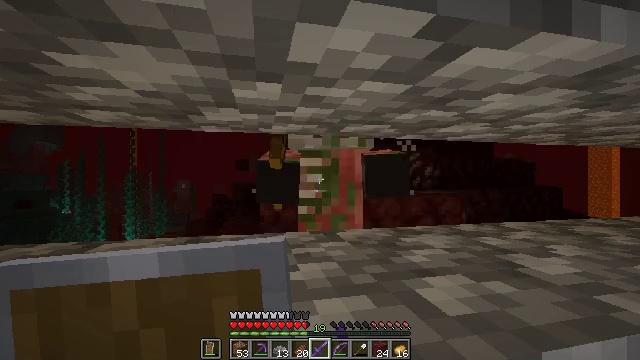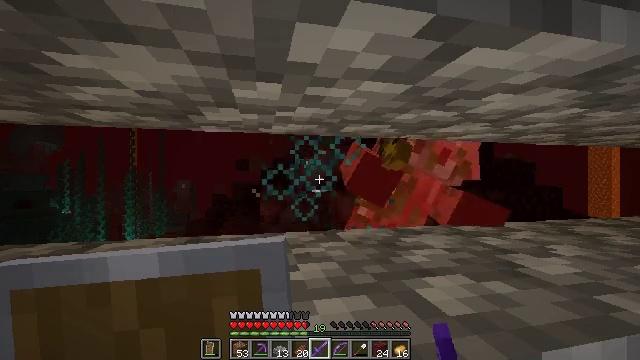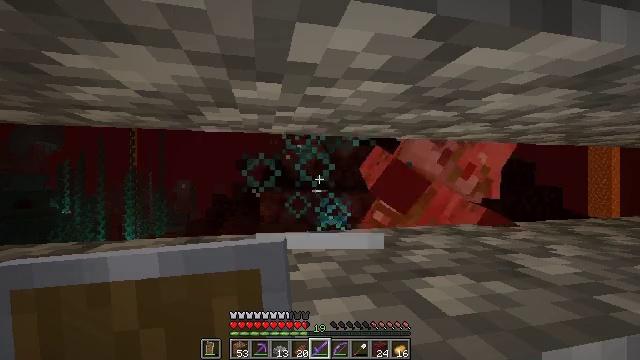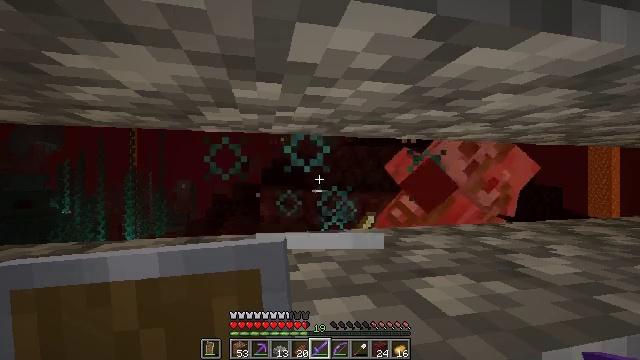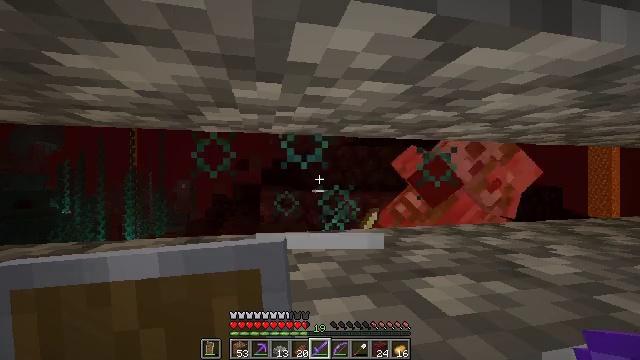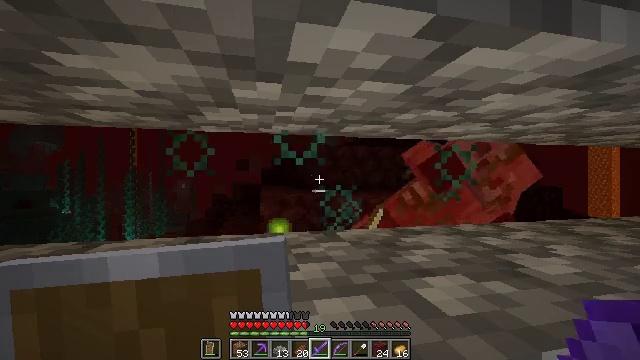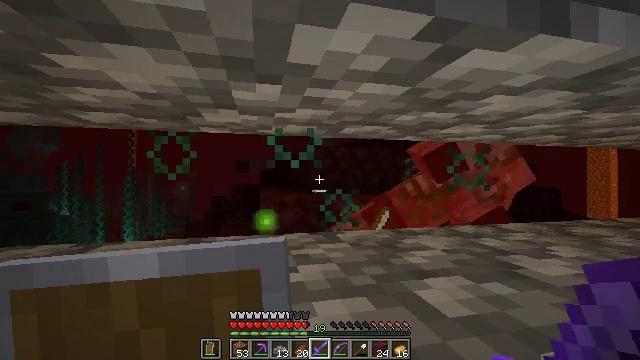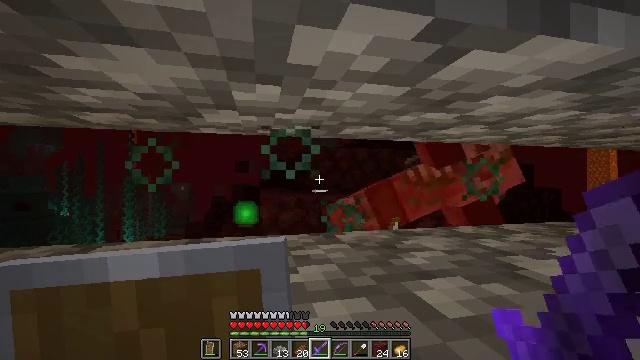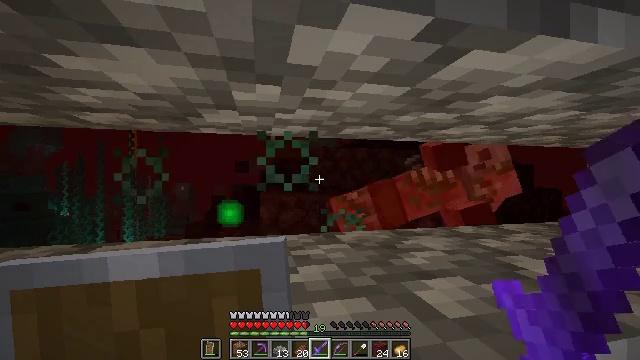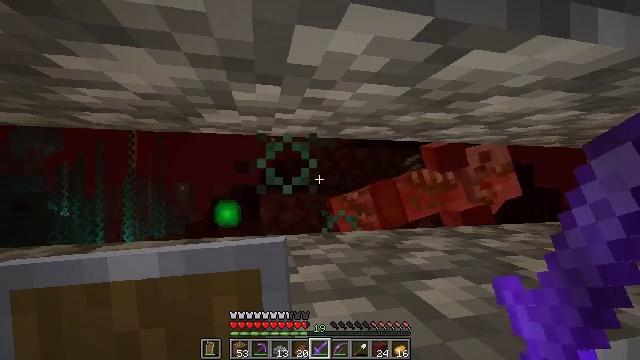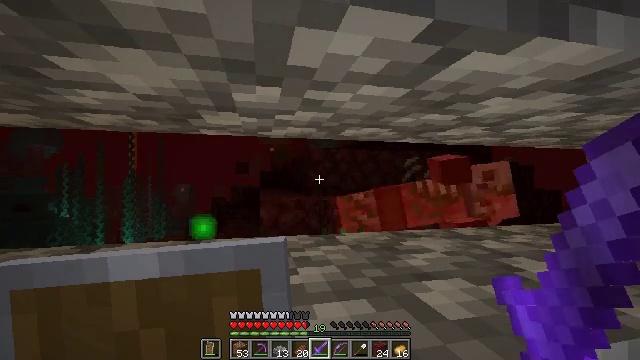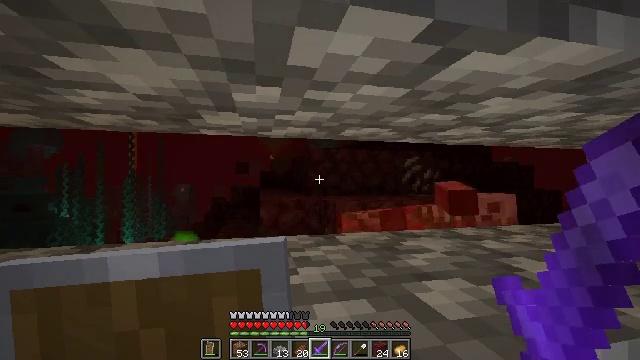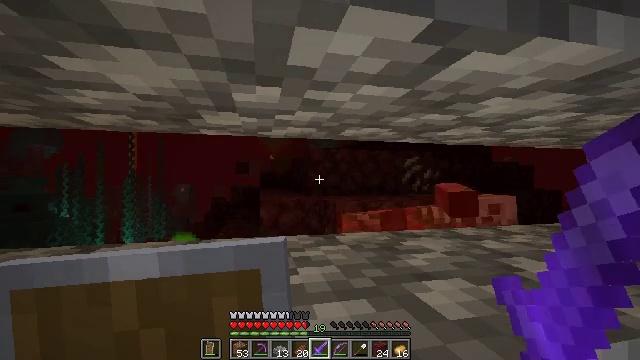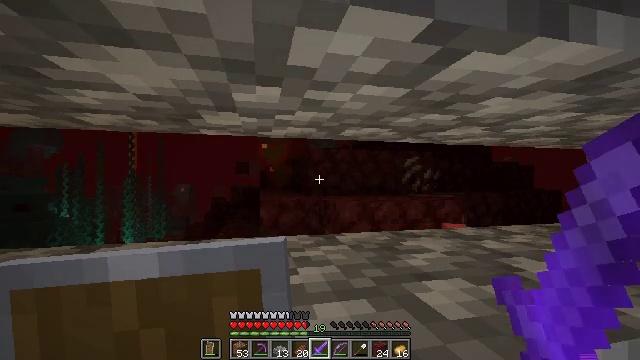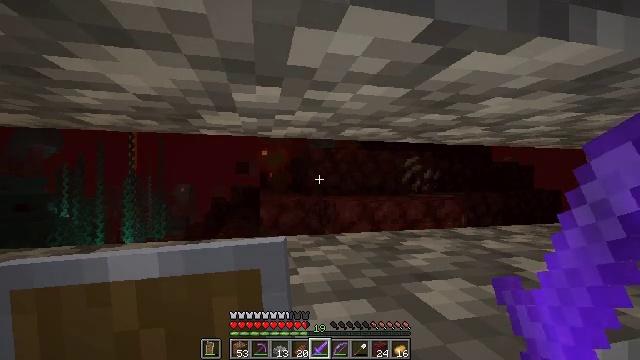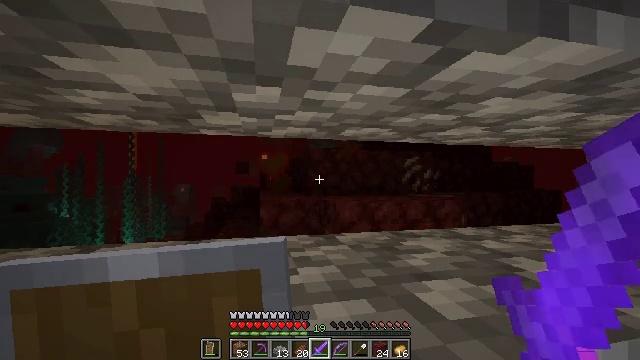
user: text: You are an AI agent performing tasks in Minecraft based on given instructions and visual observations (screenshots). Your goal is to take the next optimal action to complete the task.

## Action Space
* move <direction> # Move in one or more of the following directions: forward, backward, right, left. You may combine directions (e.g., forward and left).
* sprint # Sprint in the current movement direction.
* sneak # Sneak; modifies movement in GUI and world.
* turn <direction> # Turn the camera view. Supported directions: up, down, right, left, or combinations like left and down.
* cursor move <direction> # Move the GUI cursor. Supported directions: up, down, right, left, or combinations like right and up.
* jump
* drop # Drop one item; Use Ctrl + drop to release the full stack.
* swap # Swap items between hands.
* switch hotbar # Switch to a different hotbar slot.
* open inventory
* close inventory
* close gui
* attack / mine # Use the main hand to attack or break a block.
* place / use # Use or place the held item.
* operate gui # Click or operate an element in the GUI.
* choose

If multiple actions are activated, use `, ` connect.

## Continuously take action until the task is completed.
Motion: motion action
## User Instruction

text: Attack the cobblestone slab to gather it.
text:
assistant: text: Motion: sneak
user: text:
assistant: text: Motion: sneak
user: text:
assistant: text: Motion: sneak
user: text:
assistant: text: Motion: sneak
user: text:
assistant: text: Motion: sneak
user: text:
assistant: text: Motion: sneak
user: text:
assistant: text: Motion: sneak
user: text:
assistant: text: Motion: sneak
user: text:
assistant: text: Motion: sneak
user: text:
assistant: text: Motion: sneak
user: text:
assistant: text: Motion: sneak
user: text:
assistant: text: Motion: sneak
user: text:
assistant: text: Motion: sneak
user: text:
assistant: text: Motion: sneak
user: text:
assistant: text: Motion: sneak
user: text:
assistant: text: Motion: sneak
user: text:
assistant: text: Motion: sneak
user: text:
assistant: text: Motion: sneak
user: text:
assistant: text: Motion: sneak
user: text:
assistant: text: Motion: sneak
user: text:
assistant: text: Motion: move forward and move right, sneak, turn left and down
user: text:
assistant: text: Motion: move forward and move right, sneak, turn left and down
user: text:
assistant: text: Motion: move forward and move right, sneak, turn left and down
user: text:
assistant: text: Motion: sneak, turn left
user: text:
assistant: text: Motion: sneak
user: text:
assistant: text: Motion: sneak
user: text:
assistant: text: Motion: sneak
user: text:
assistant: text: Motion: sneak
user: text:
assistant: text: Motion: sneak
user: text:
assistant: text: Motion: sneak